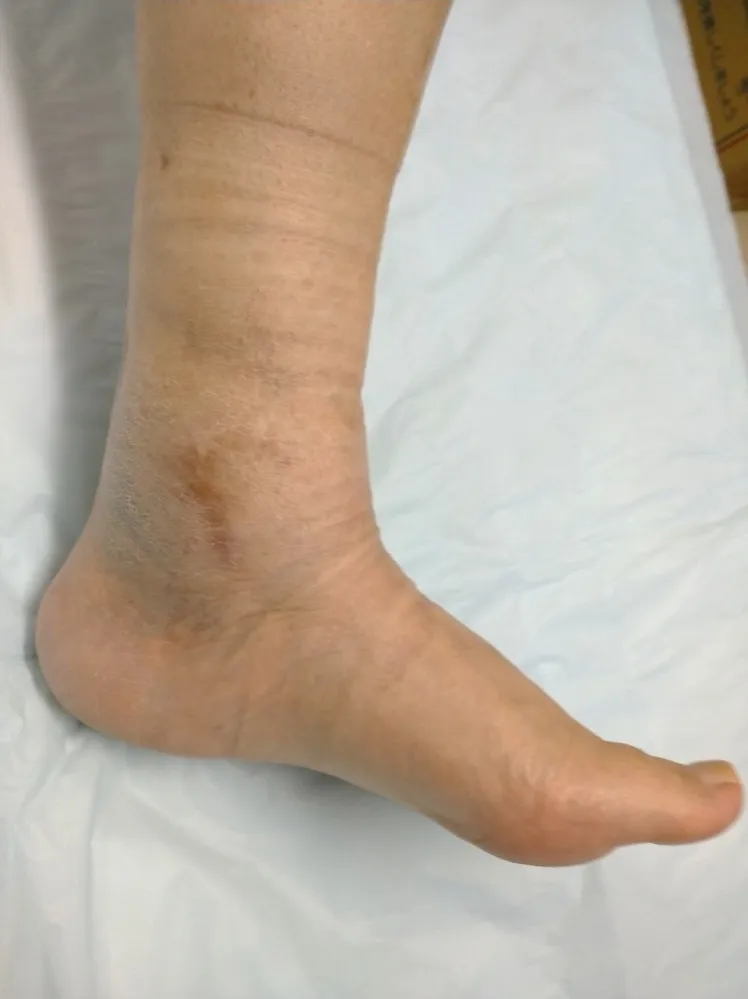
Photograph showing swelling over the proximal posterior aspect of the medial malleolus.
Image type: medical_photograph (skin_photograph)